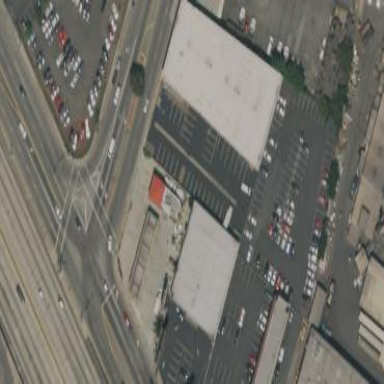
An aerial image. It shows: Warehouse building.